Interaction volume radius: 5 \u00c5
Interaction volume height: 35 \u00c5
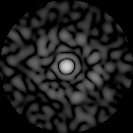
Disorder parameter: 0.852